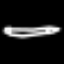
Label: pencil